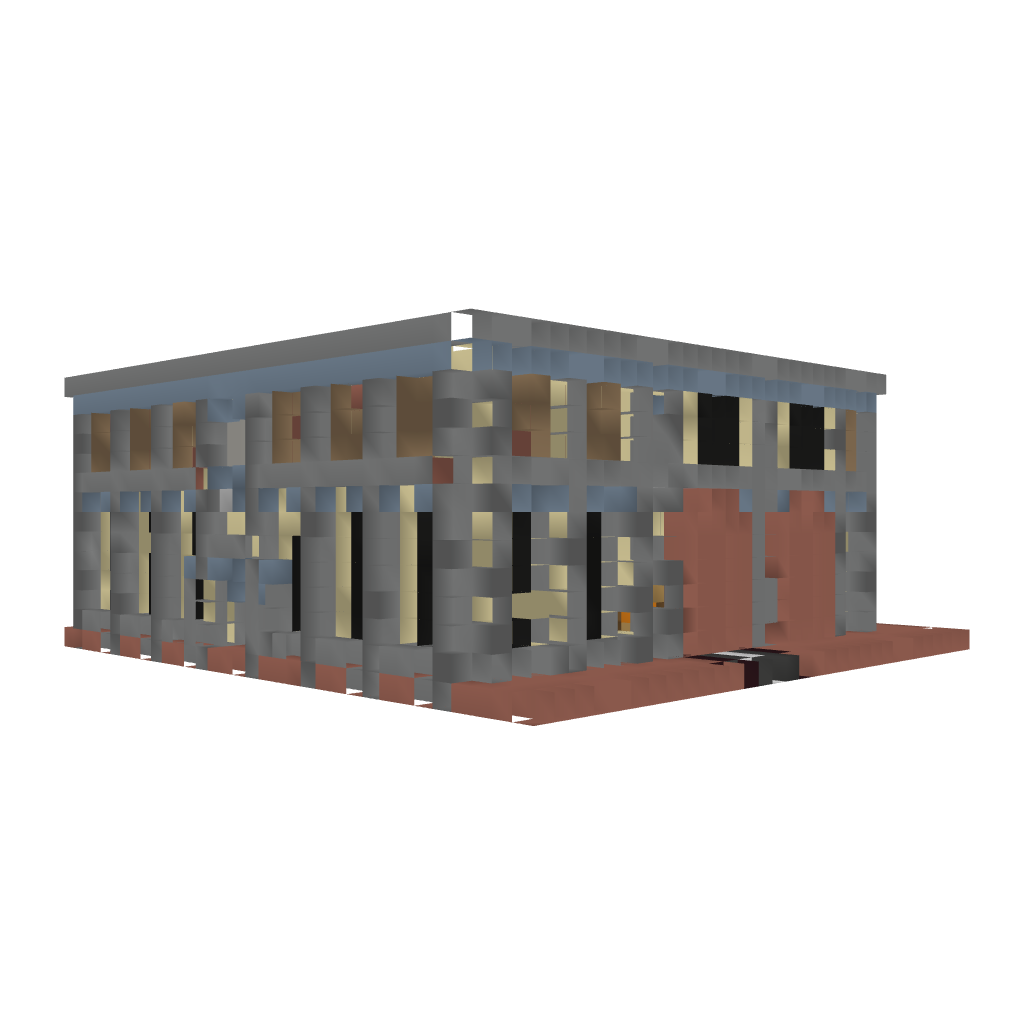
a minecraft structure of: Warehouse Converted from Station